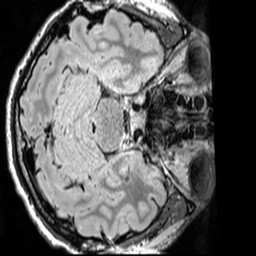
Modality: FLAIR
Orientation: axial
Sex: male